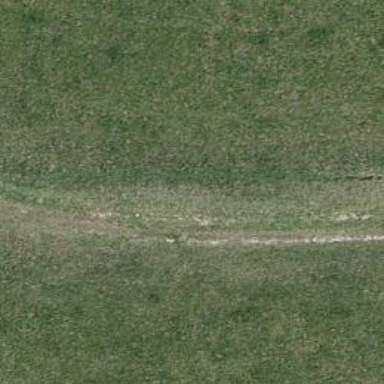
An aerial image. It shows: Track with very horrible smoothness and grass surface. The tracktype is grade5.